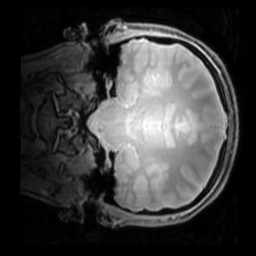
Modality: PDw
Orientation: coronal
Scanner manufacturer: philips
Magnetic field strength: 7 T
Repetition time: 0.008 s
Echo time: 0.001974 s